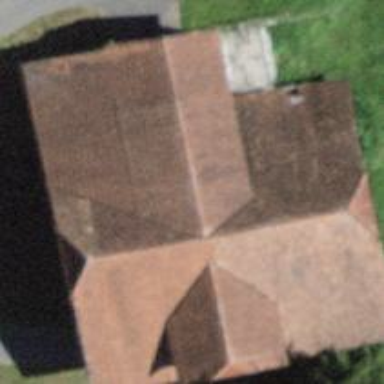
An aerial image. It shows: Barn.